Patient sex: F
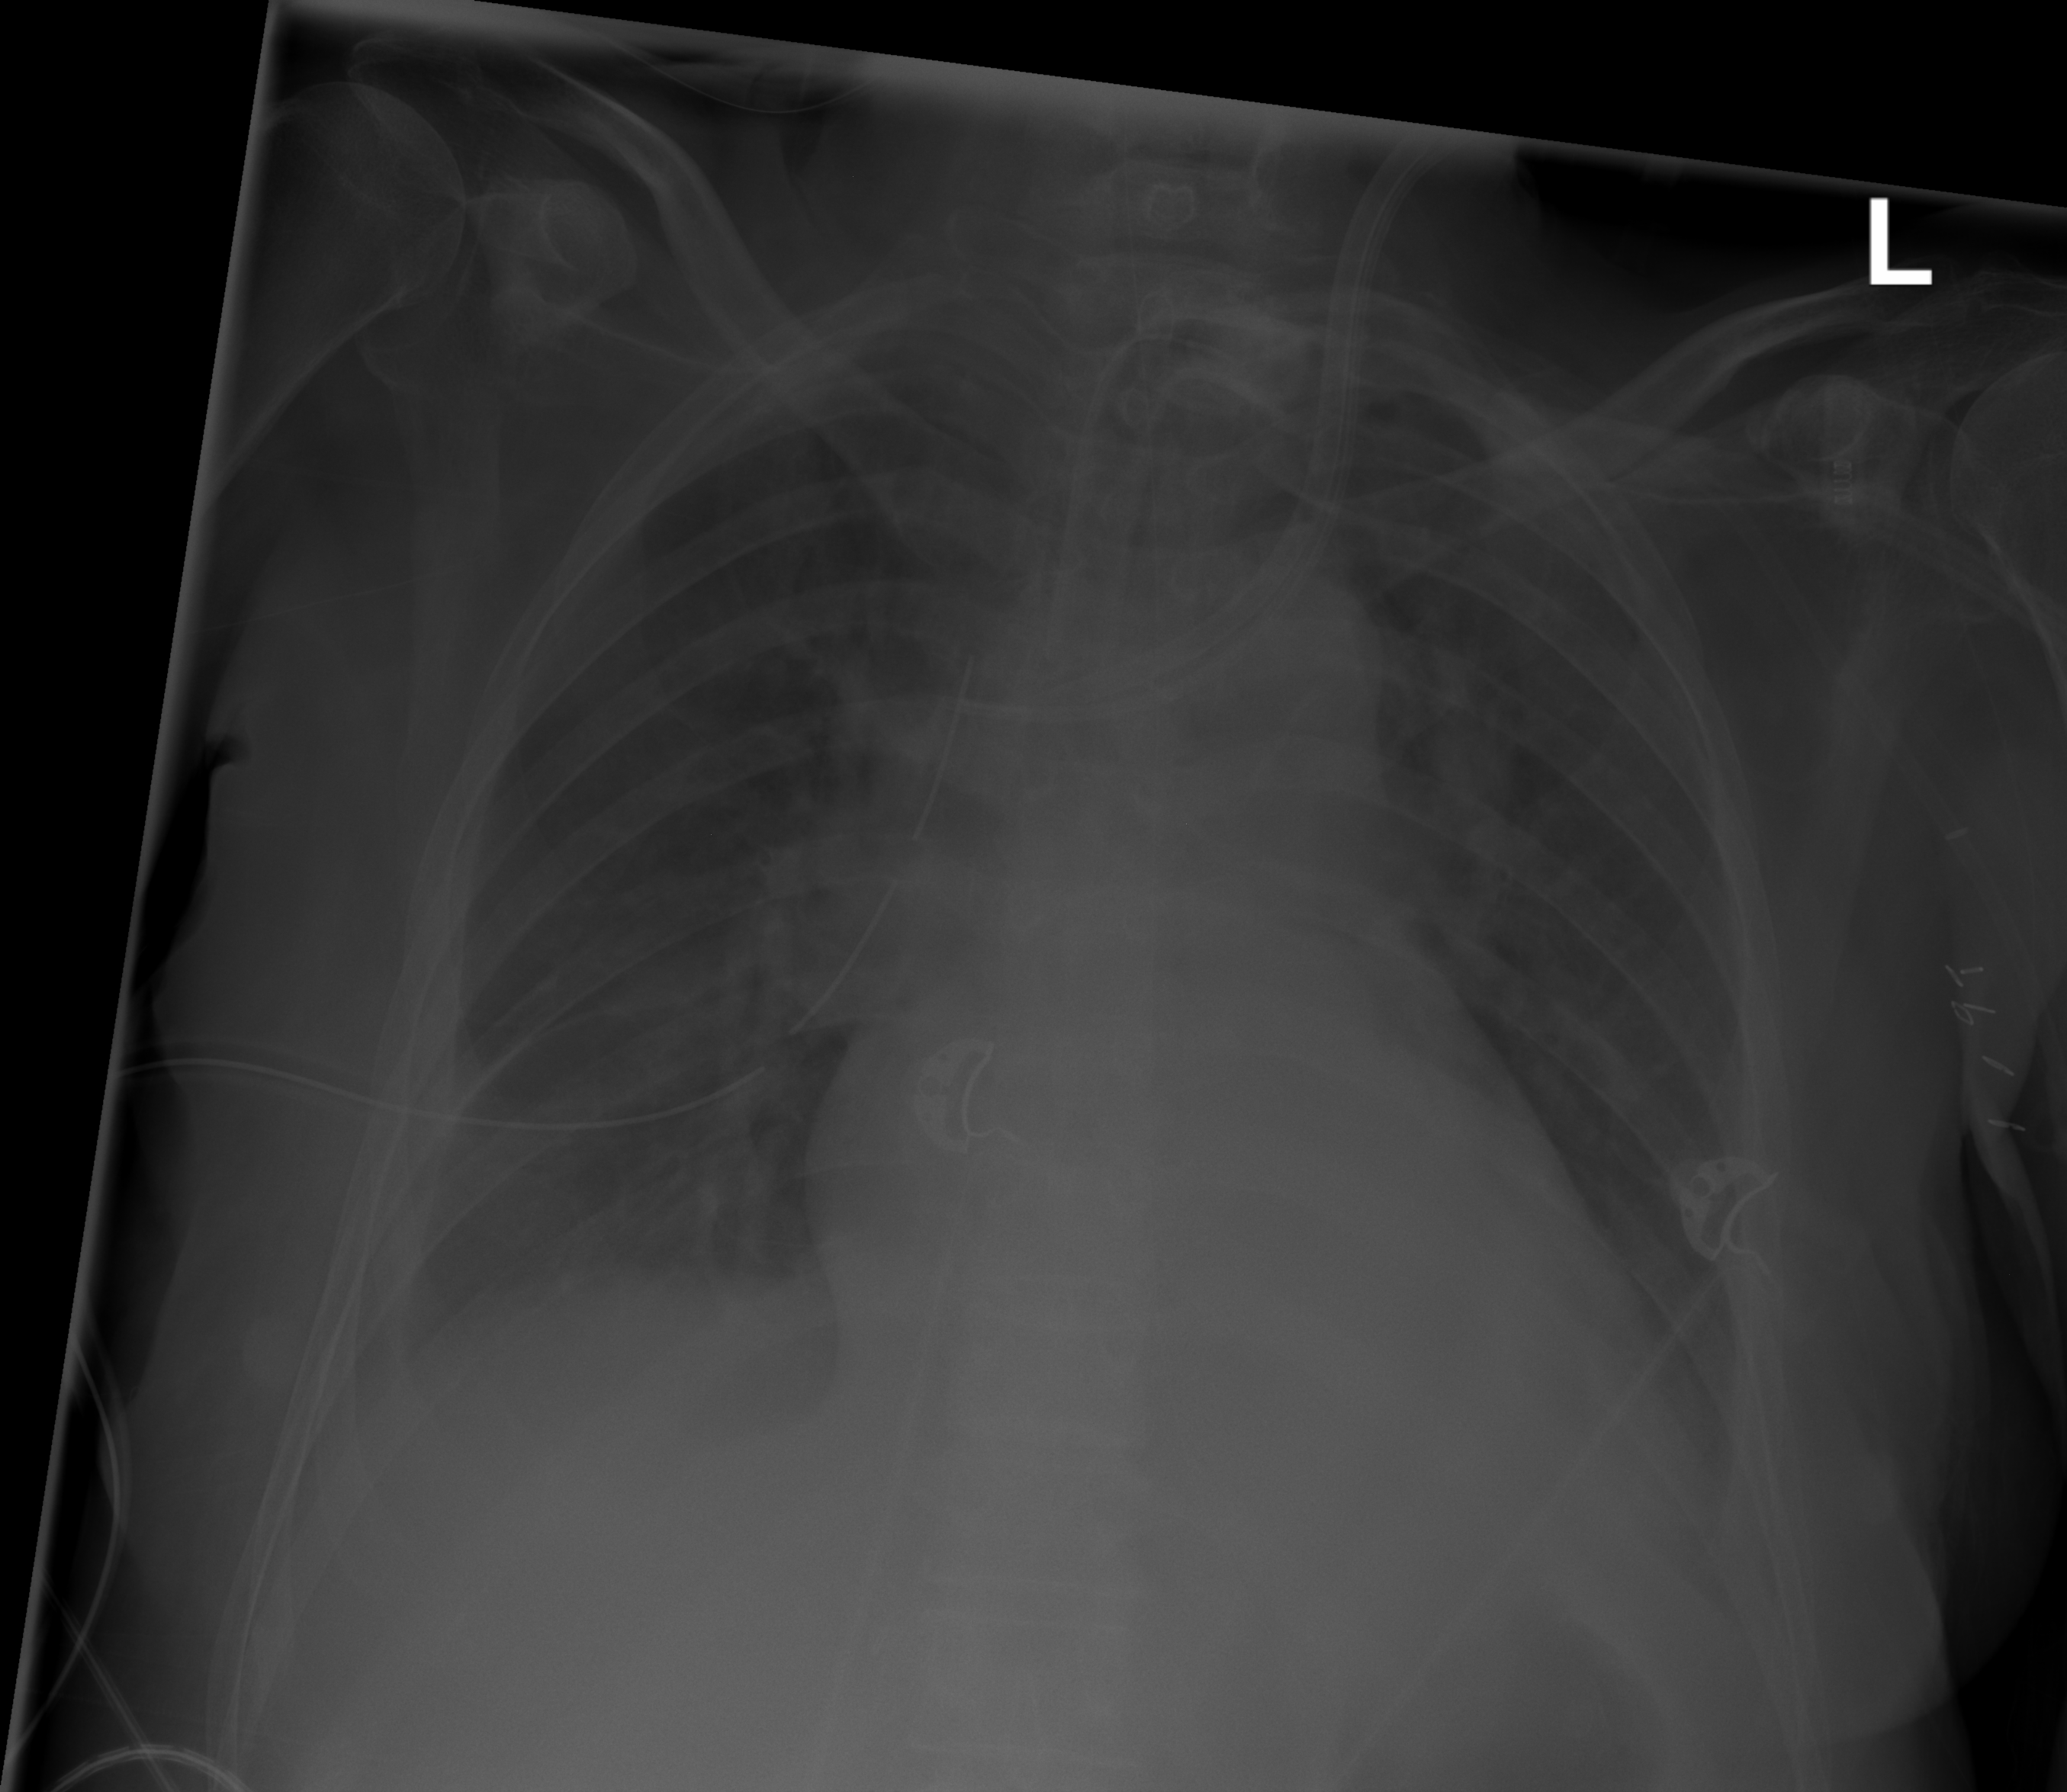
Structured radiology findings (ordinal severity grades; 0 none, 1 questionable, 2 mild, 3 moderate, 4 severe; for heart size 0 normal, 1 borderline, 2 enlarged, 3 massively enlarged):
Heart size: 2
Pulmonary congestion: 0
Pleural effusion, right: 2
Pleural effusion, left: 1
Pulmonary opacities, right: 0
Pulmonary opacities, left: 0
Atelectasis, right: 2
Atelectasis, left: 0